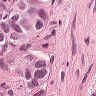
Metastatic tissue present: yes